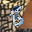
Label: 8